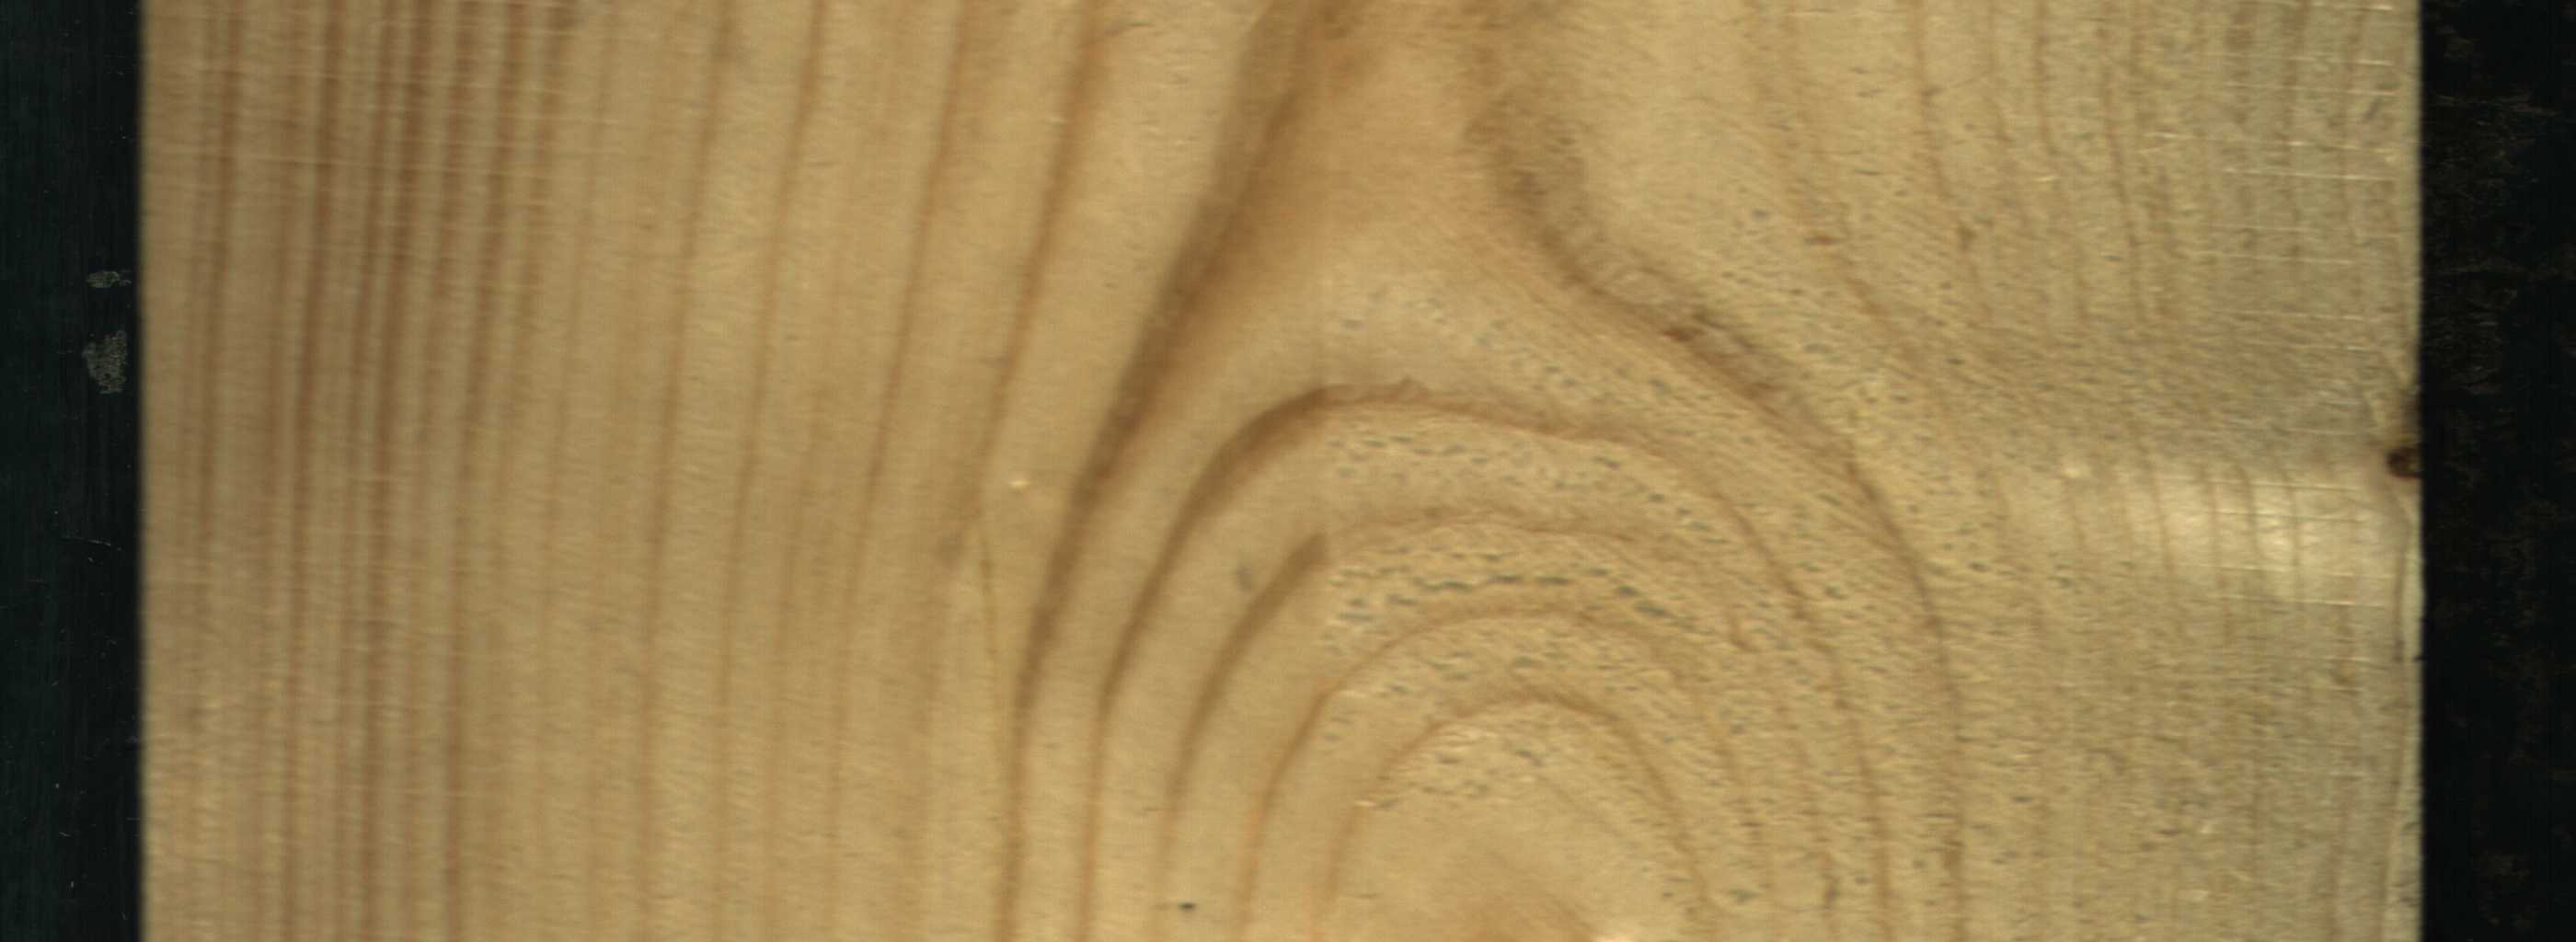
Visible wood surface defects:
Knot_missing